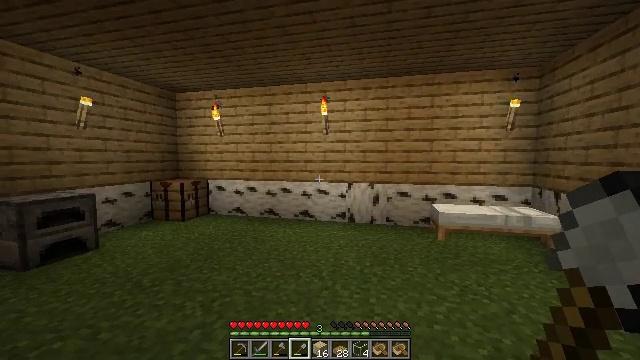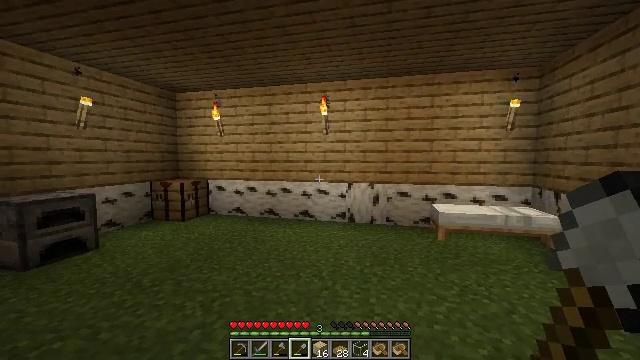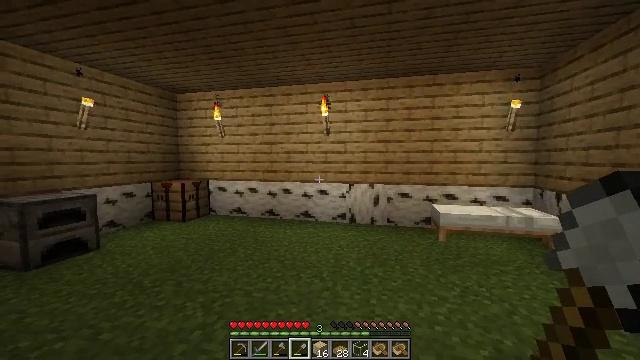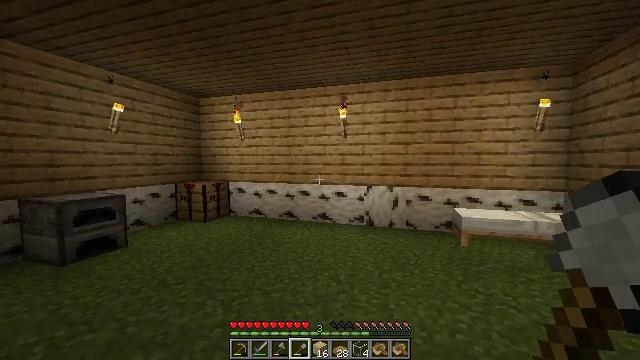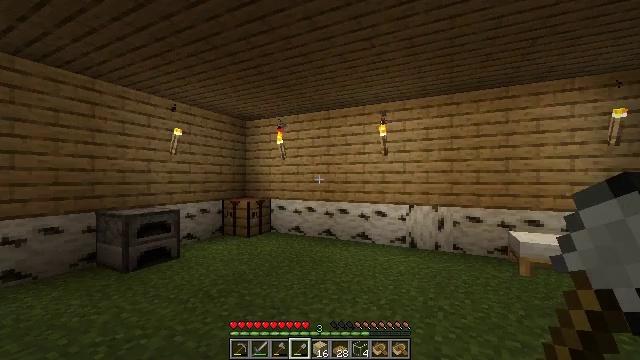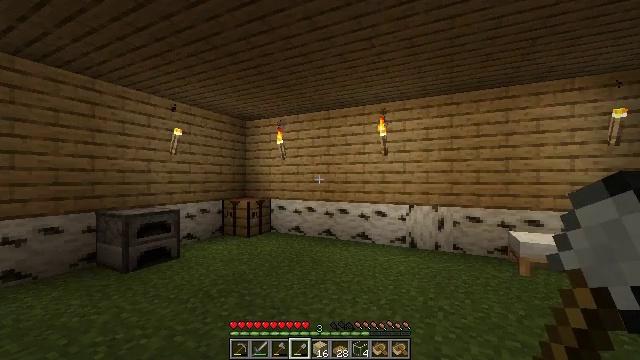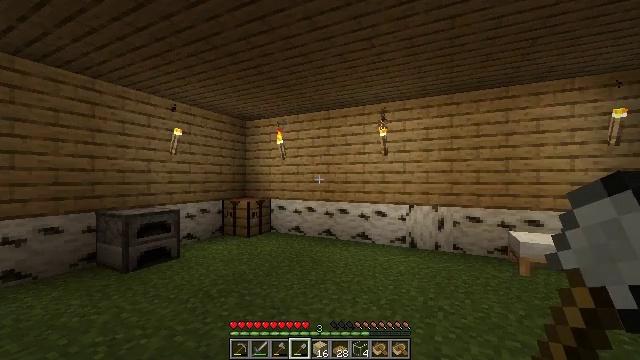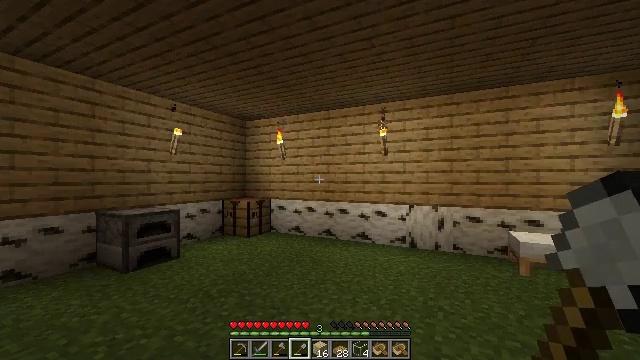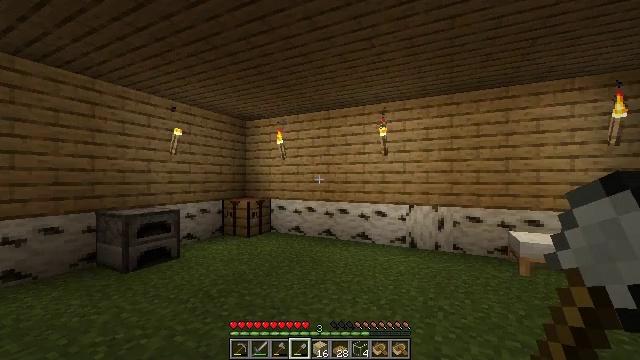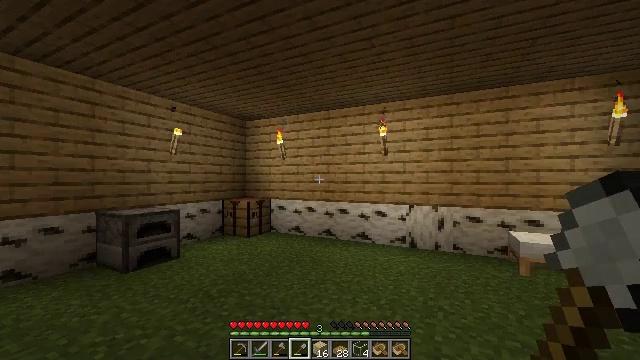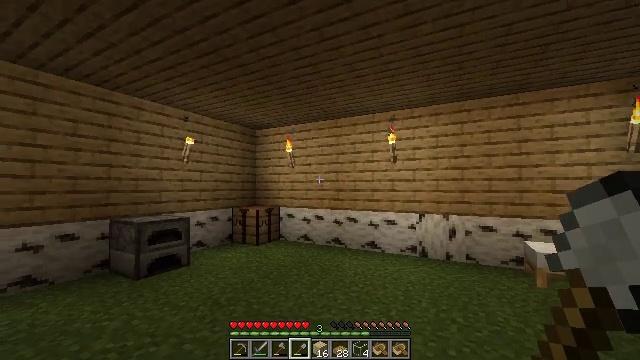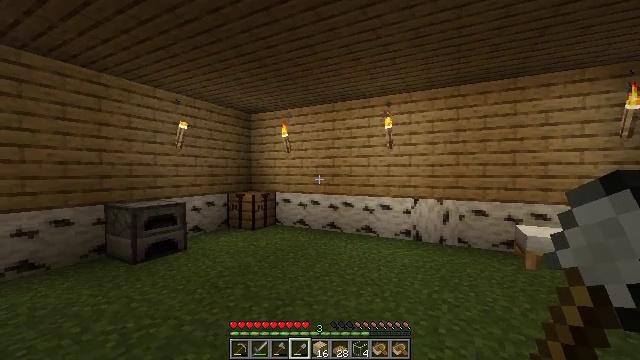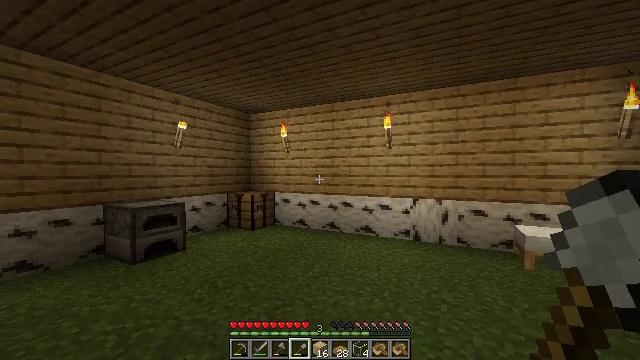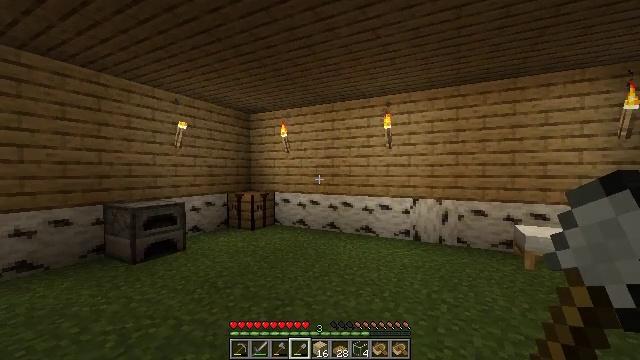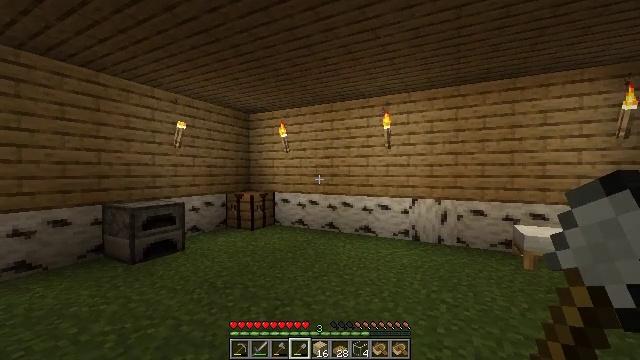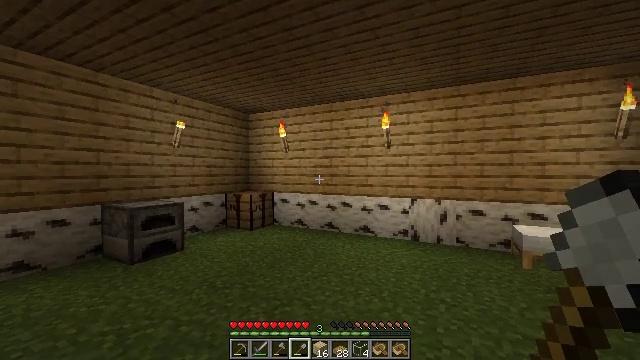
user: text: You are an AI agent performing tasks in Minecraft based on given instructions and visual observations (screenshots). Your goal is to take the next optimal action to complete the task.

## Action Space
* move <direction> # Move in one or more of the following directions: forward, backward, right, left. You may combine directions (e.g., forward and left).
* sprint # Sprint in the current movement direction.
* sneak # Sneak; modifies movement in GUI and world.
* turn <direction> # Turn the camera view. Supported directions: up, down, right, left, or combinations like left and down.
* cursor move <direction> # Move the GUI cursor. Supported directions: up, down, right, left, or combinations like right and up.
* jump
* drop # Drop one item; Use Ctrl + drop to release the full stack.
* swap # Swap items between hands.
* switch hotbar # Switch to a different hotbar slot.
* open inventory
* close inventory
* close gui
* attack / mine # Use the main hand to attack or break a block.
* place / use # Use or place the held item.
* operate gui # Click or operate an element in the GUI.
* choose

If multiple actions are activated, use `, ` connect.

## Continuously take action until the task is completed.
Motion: motion action
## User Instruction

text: Break the existing planks.
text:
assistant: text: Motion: no_op
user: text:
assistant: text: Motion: no_op
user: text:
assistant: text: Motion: turn left
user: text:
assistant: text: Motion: turn left and up
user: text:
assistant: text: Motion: no_op
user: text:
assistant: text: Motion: no_op
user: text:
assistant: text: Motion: no_op
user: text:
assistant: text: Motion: no_op
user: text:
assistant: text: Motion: no_op
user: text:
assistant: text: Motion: turn left and up
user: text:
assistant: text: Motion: turn down
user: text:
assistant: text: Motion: no_op
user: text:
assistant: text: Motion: sprint
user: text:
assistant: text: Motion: sprint
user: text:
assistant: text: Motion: sprint
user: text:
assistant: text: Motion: sprint
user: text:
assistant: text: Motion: sprint
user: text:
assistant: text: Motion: sprint
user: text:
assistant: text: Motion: move forward, sprint
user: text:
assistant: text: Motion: move forward, sprint
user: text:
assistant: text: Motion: move forward, sprint
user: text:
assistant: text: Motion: move forward, sprint
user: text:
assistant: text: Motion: move forward, sprint
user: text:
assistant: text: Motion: move forward, sprint
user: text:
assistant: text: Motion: move forward, sprint
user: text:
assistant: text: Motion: move forward, sprint, turn right
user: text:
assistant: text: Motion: move forward, sprint, turn right
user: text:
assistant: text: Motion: move forward, sprint, turn right
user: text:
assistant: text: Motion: move forward, sprint, turn right
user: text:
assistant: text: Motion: move forward, sprint, turn right